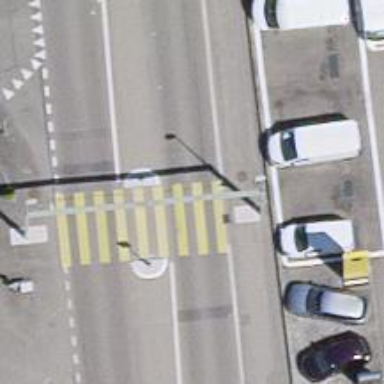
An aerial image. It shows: Zebra crossing with uncontrolled intersection and pedestrian island.